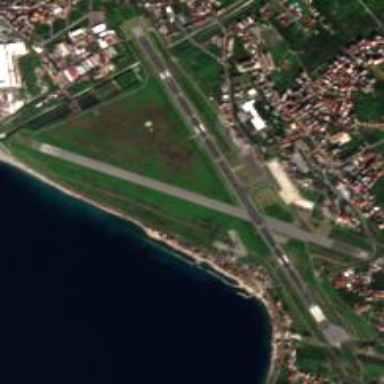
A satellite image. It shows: International public aerodrome (airport).